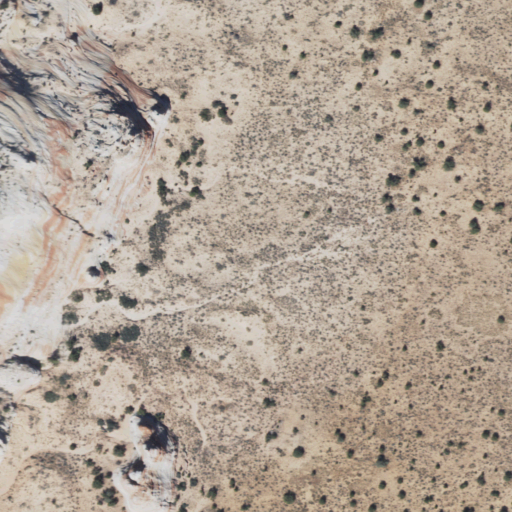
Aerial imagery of depression(s) in Arizona named White Pocket containing shrub and barren land